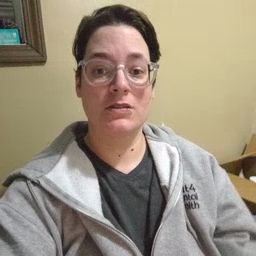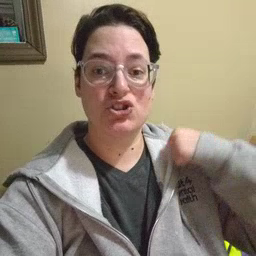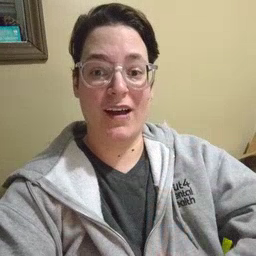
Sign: jacket